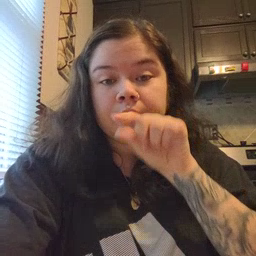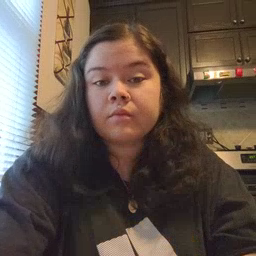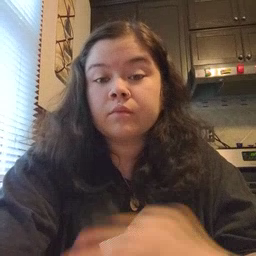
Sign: bird